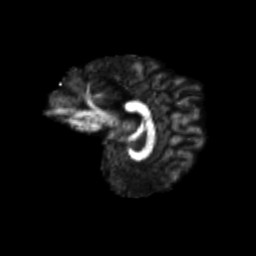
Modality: FA
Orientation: sagittal
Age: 59
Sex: female
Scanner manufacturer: siemens
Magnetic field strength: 3 T
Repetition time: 4.71 s
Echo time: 0.0906 s